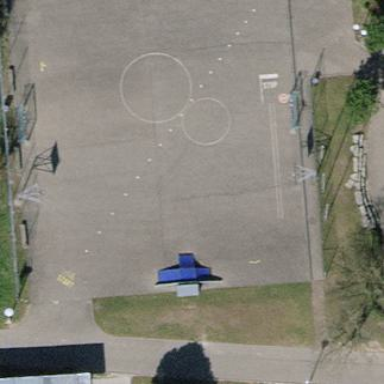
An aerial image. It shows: Paved basketball court on leisure land pitch.